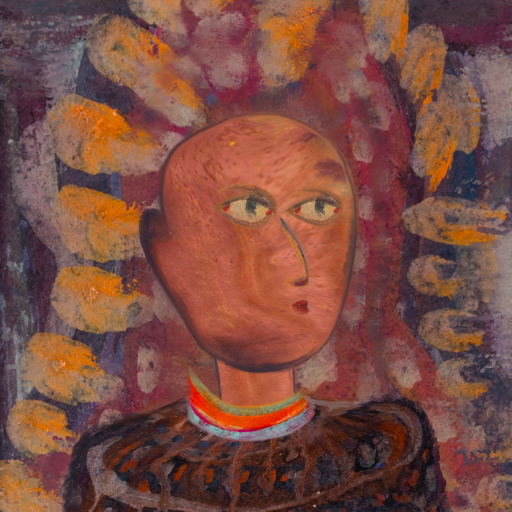
Background: Doll, Head And Neck Side: Mother_And_Son_Mother, Face Side: GypsyMother, Bust: Hypocrite, Hair Side: Blank, Head Accessory: Blank, Second Necklace: Blank, Necklace: Sisters, Baby: Blank